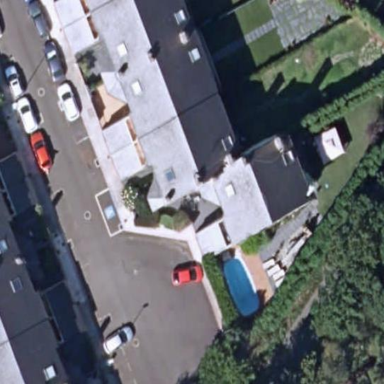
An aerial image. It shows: Simple house.